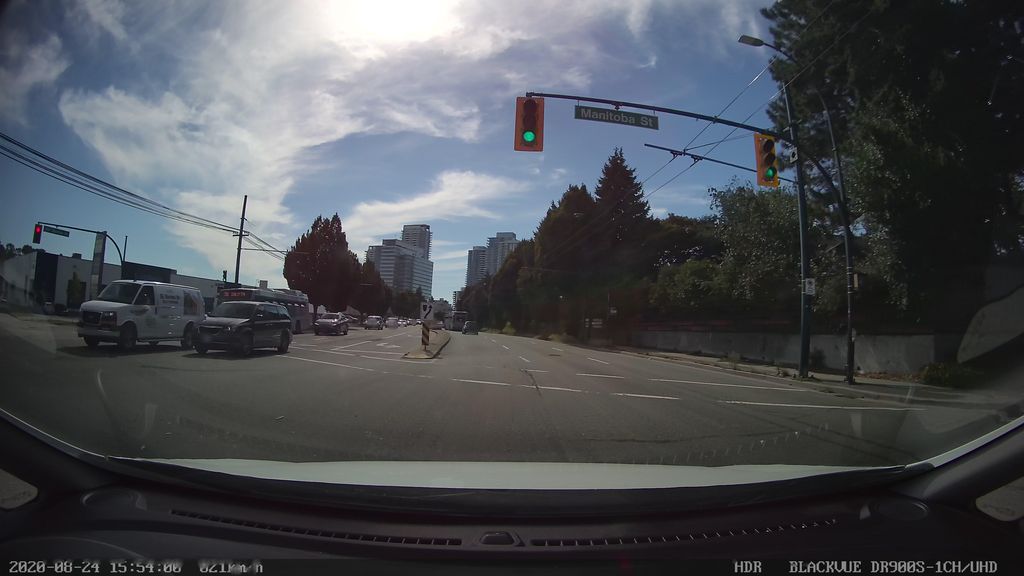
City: vancouver